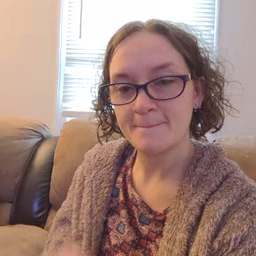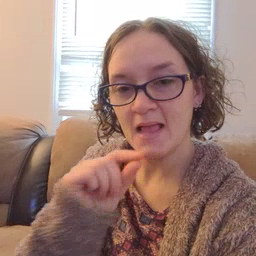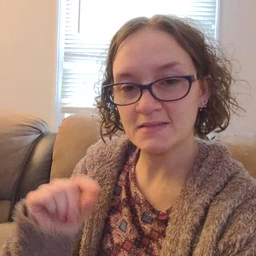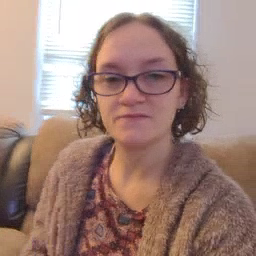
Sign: pen